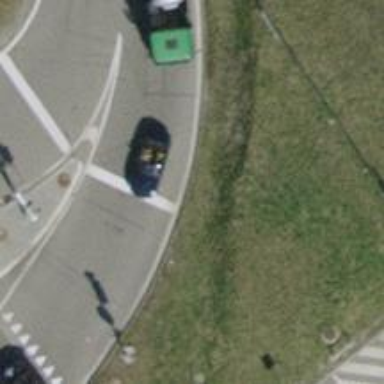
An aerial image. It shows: Road with traffic signals.